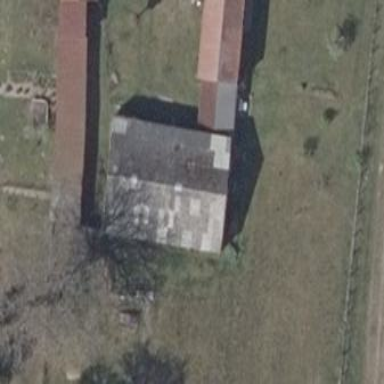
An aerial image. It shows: Farm auxiliary building with gabled roof.